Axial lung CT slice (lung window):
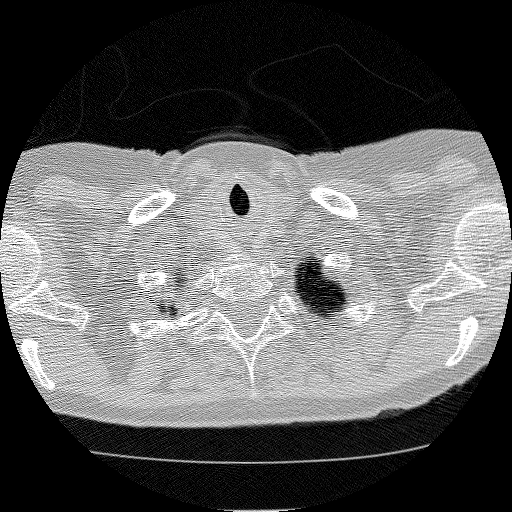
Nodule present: no